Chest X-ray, PA view. Patient: 57 years old, sex M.
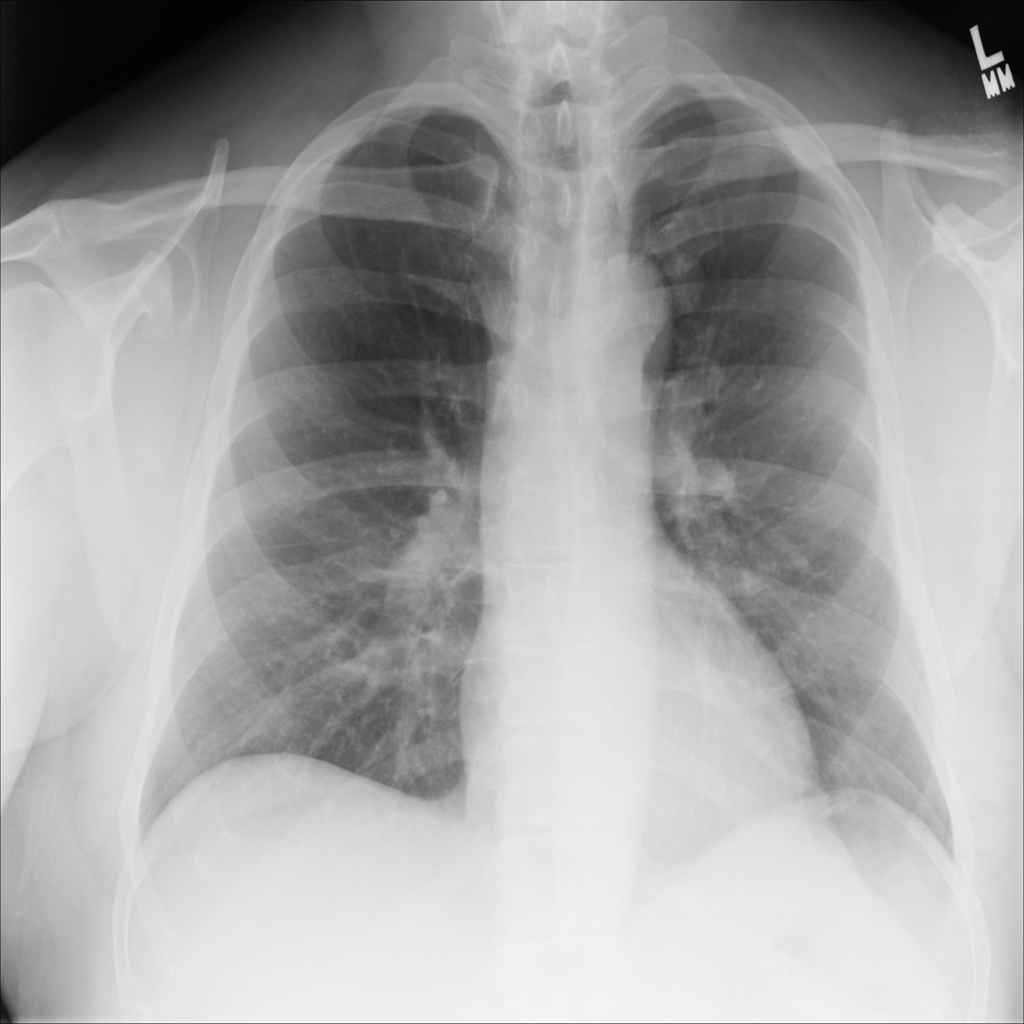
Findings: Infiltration